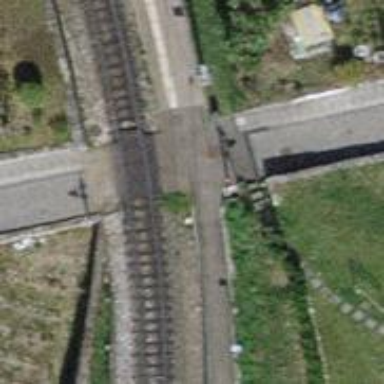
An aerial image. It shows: Footway passing through tunnel.